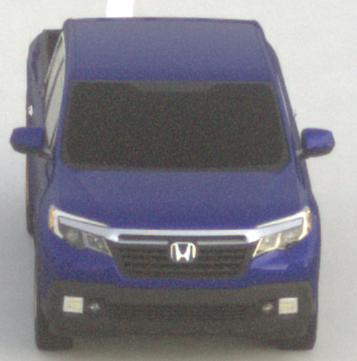
Make: Honda
Model: Ridgeline
Detailed model: Gen. 2
Model produced from: 2016
Model produced until: 2020
Doors: 4
Color: blue
Road condition: dry road
Daytime: sunrise or sunset
Contrast: low contrast